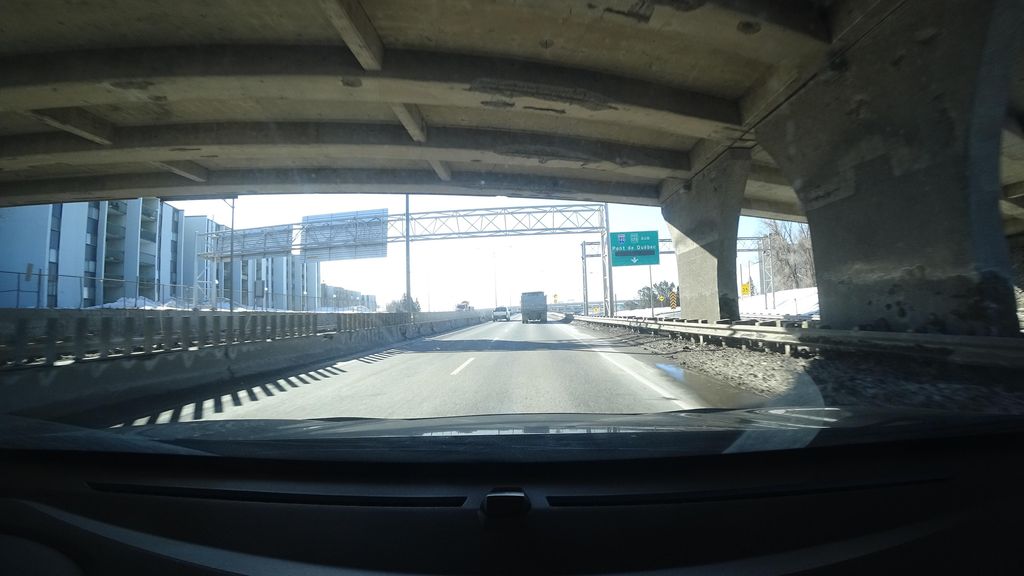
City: quebec_city